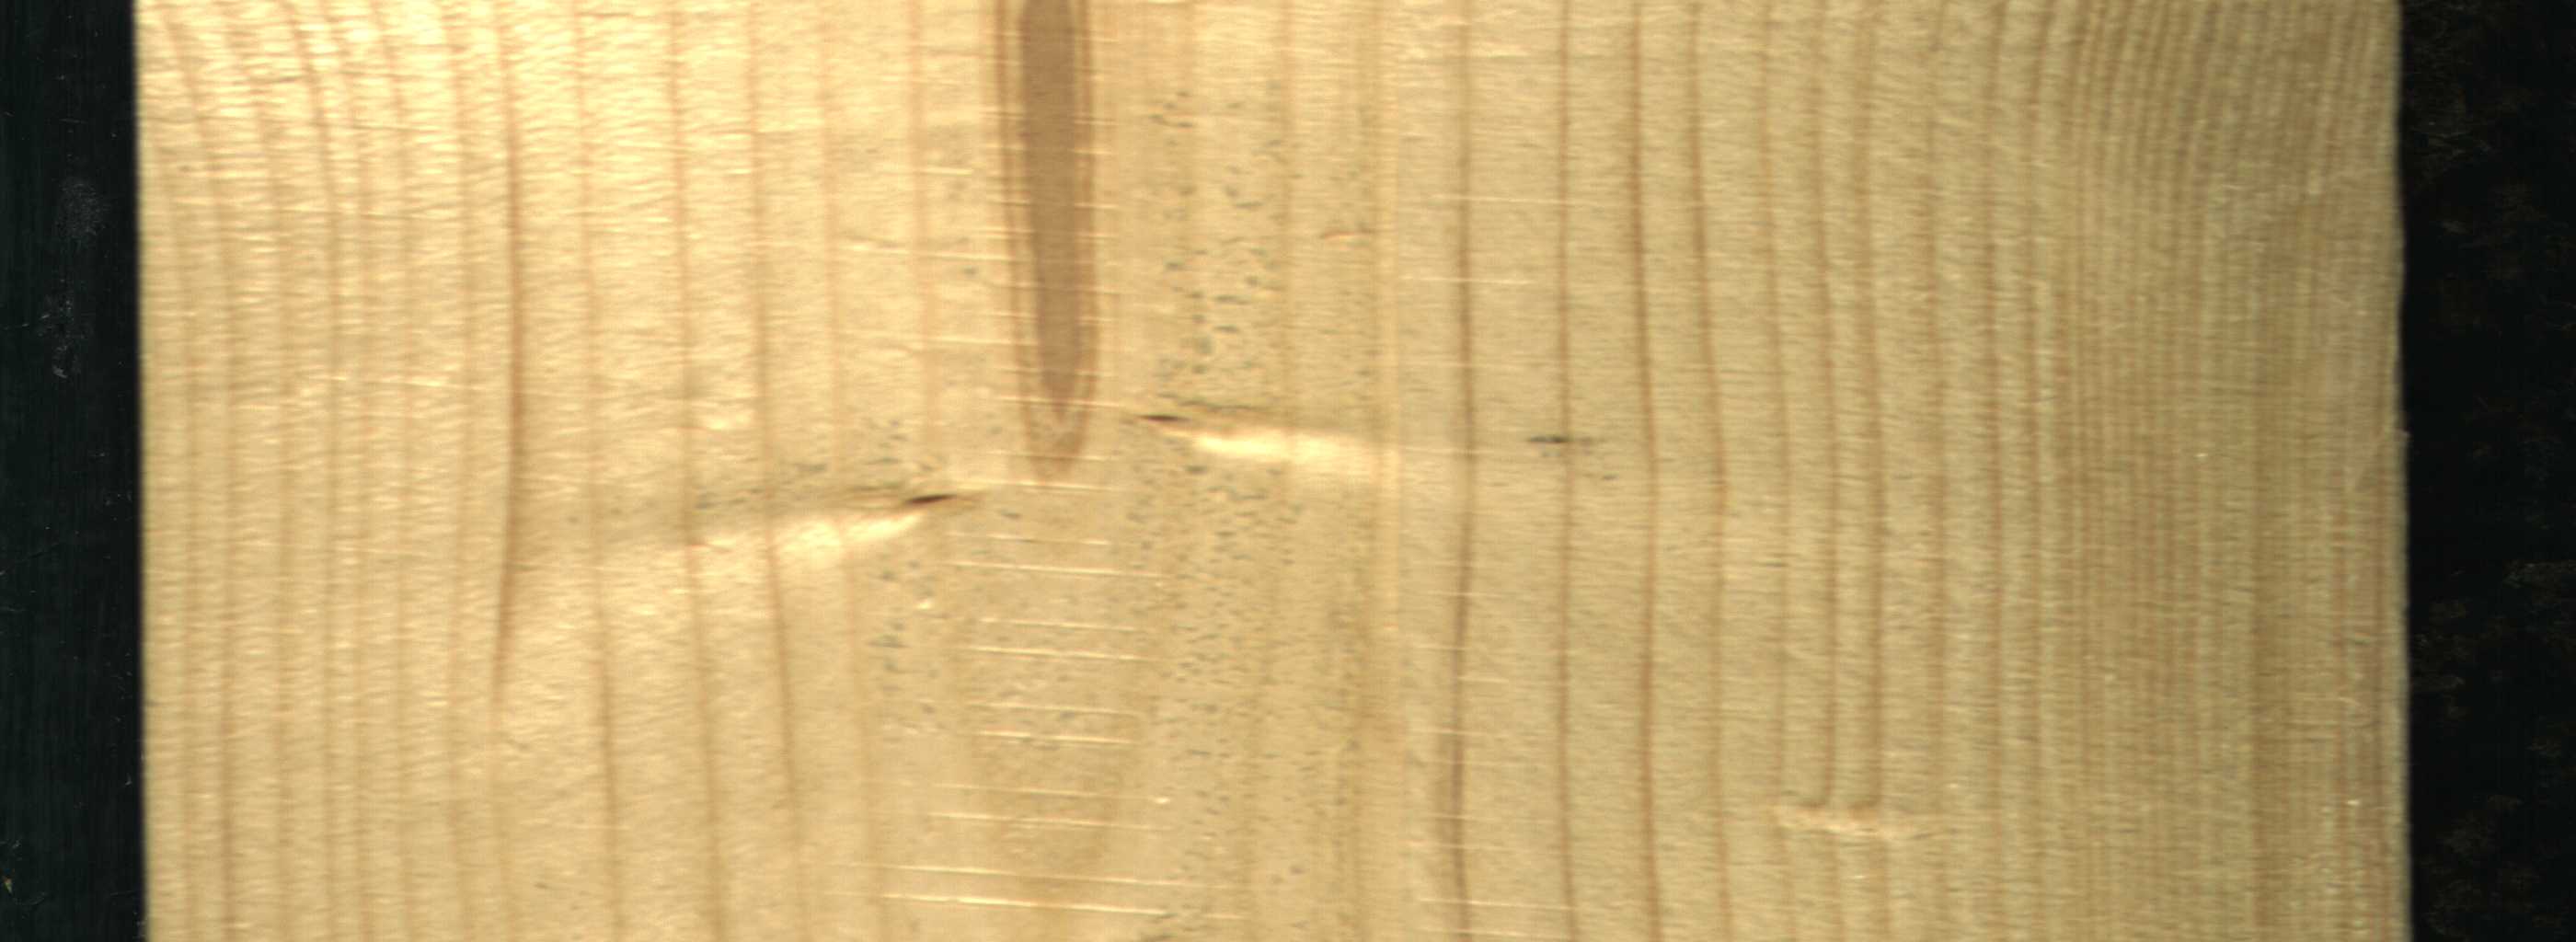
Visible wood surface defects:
Marrow